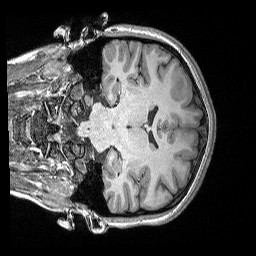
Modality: T1w
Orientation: coronal
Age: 21
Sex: female